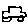
Label: car